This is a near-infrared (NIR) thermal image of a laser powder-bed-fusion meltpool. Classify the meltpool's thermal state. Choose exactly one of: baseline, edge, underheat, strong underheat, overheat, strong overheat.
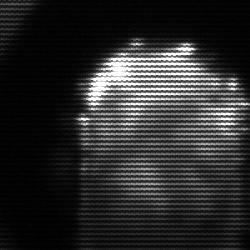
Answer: baseline